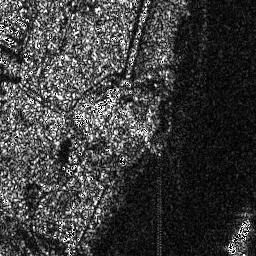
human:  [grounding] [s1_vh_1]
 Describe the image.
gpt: In the satellite image, there is  <ref>1 medium ship </ref> <box>[[87, 84, 97, 98, 0]]</box> located at bottom right.